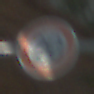
Verkehrszeichen: Geschwindigkeit20
Umgebung: Outdoor, Suburban
Tageszeit: Midday
Wetter: Clear
Licht: Natural
Jahreszeit: NotSpecified
Kontrast: HighContrast